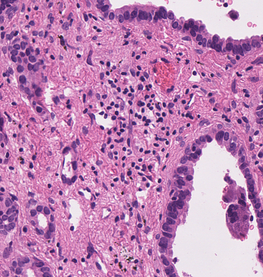
Tumor epithelial tissue: yes
Tumor-associated stroma tissue: yes
Normal tissue: no